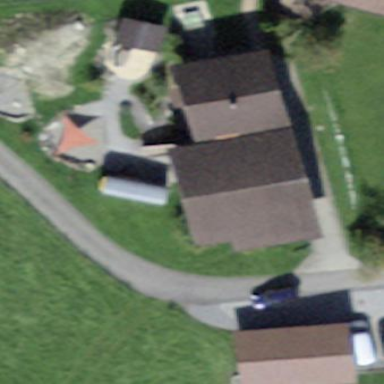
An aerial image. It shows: Barn.